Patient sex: F
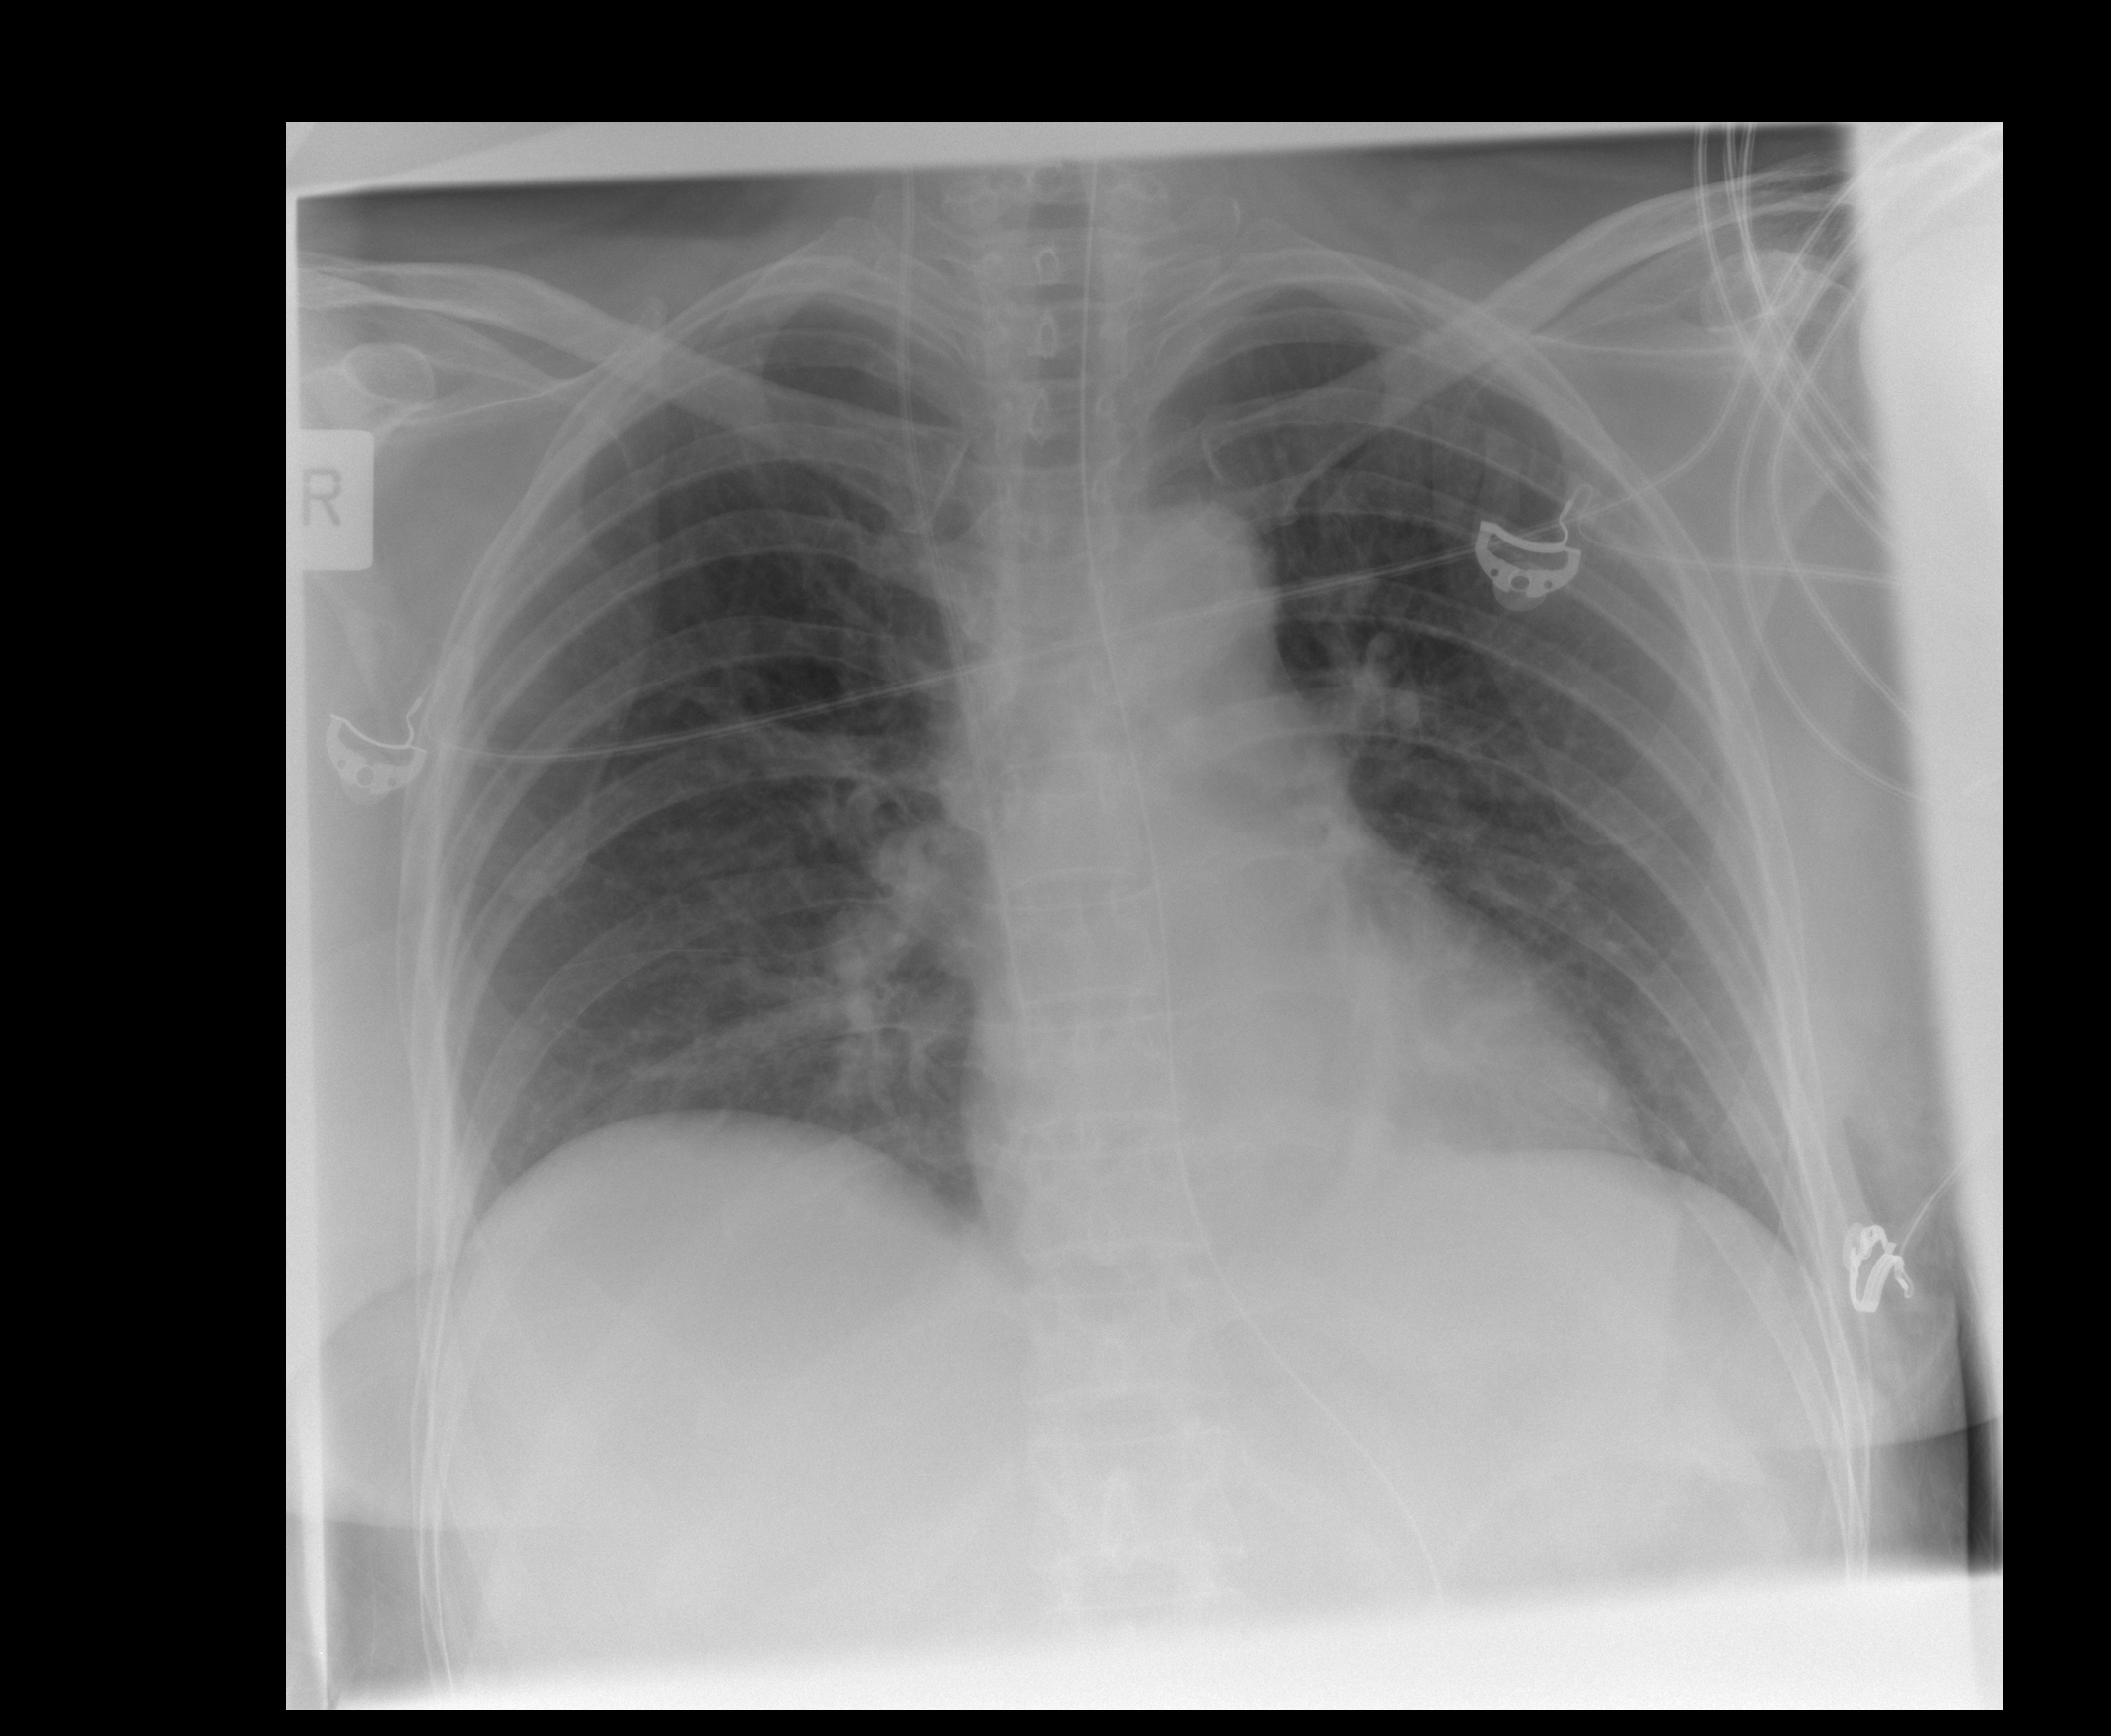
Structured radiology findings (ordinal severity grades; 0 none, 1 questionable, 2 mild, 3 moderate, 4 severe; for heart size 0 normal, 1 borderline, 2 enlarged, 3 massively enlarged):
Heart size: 0
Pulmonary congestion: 1
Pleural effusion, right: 0
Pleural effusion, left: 0
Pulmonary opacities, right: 0
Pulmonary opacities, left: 0
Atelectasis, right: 0
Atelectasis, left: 0